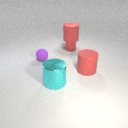
small red metal cylinder behind large cyan metal cylinder